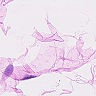
Metastatic tissue present: no